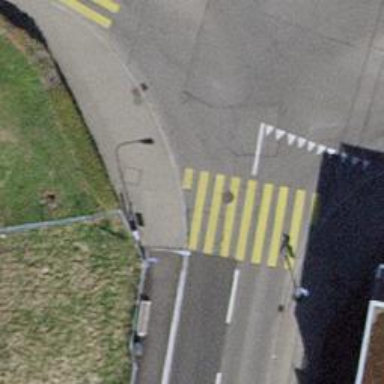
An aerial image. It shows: Uncontrolled zebra crossing with pedestrian island.